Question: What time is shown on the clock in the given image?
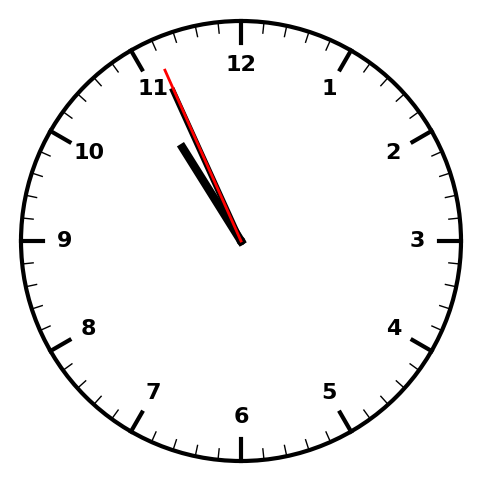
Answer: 10:55:56